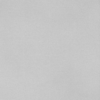
Label: dusty